Question: <URL>]
In the snapshot below, I compare the speed of
- -
It seems that the latter is faster. Why should this be the case?
---
EDIT: Updated with suggestions, and a version that uses numpy's vectorized 'add()', which is now the fastest.

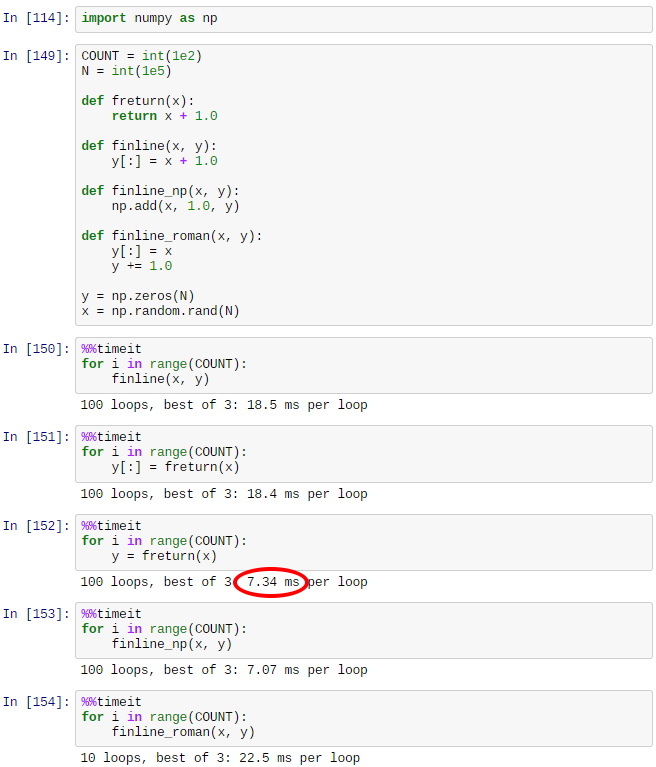
Answer: - 'x + 1'- 'y[:] = x + 1''y'- 'y = x + 1''y'- 'np.add(x, 1, out=y)'
Here is the code:
'''
x = np.zeros(<PHONE>)
y = np.zeros_like(x)
%timeit x + 1
%timeit y[:] = x + 1
%timeit np.add(x, 1, out=y)
'''
the output:
'''
100 loops, best of 3: 4.2 ms per loop
100 loops, best of 3: 6.83 ms per loop
100 loops, best of 3: 2.5 ms per loop
'''